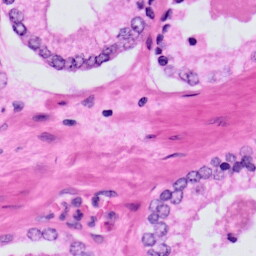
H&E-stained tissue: Prostate